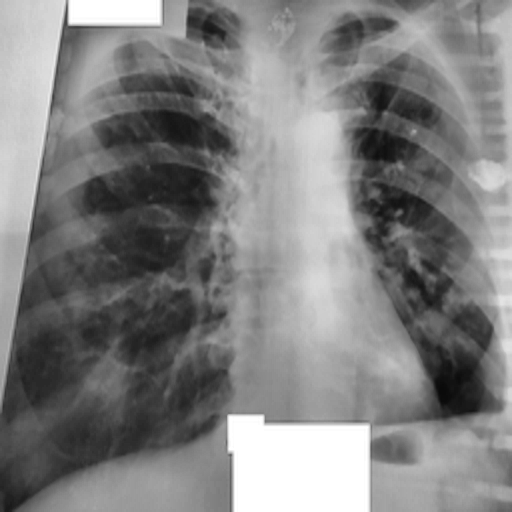
Finding: TUBERCULOSIS